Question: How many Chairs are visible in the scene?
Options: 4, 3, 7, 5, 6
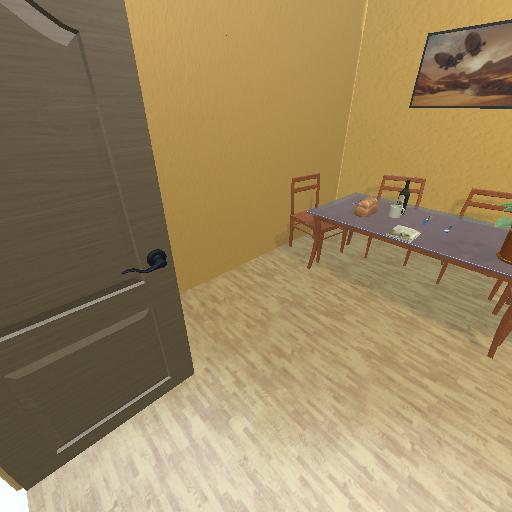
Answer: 4